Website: crate-barrel
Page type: customer-info-address
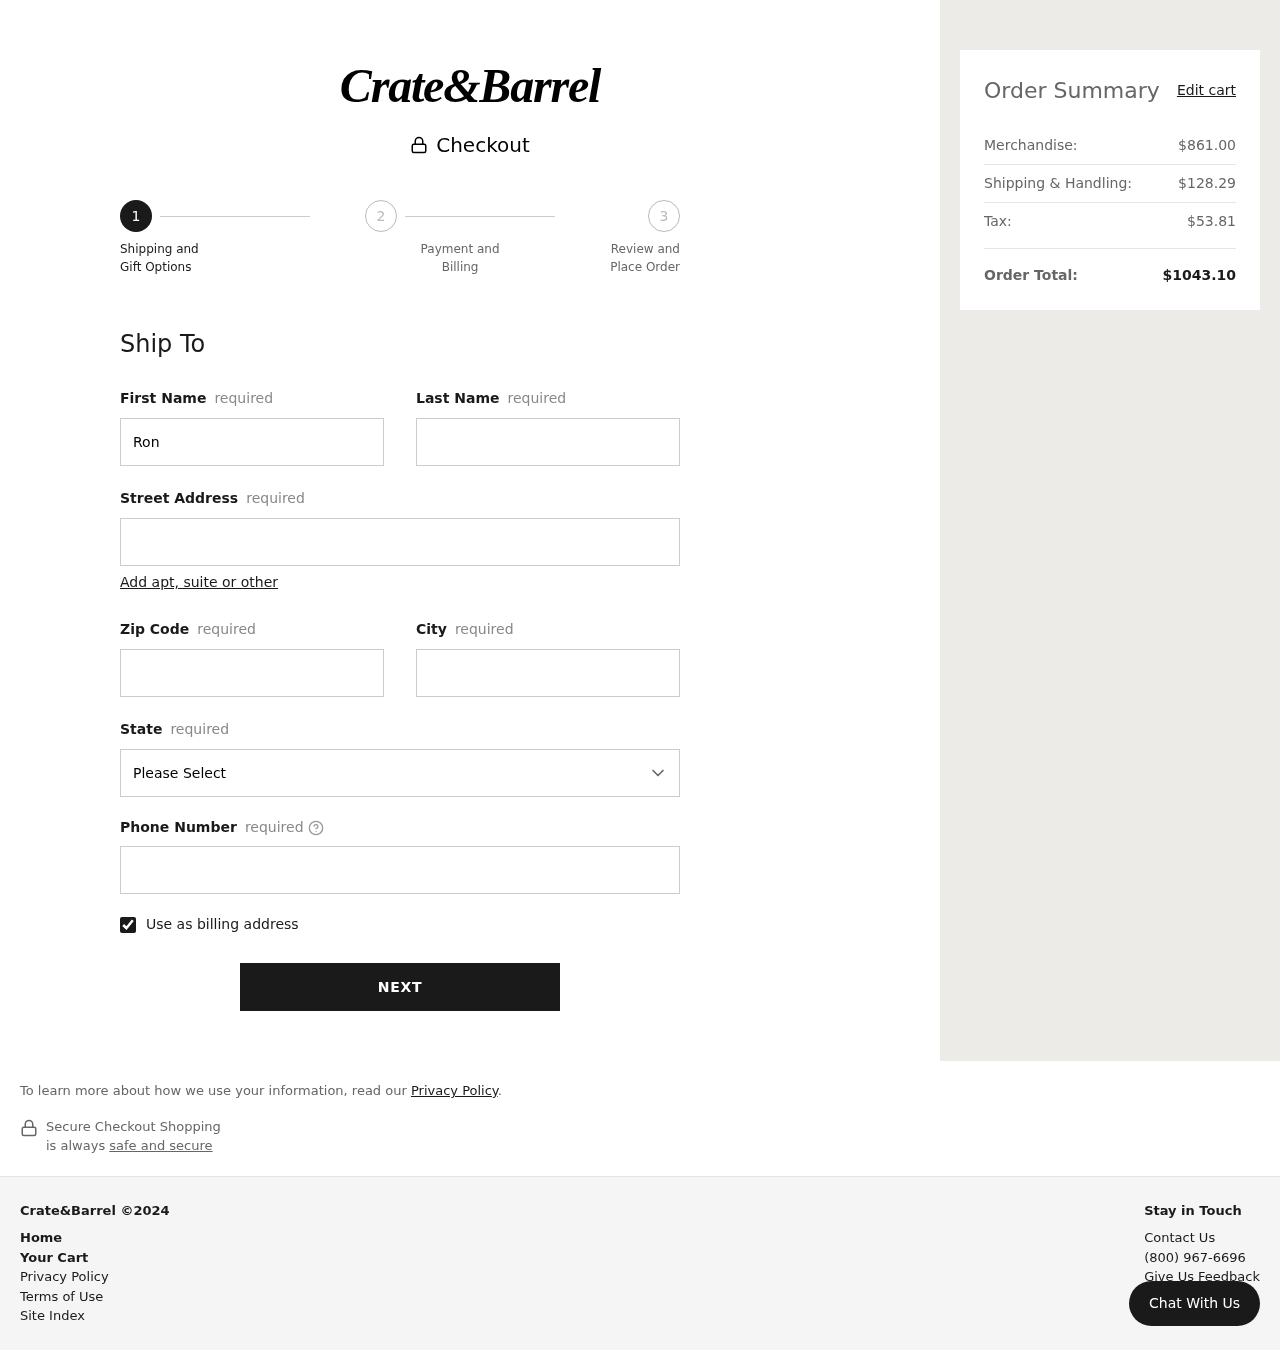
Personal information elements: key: PII_CITY
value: Lake Michael
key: PII_FIRSTNAME
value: Ronald
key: PII_LASTNAME
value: Lee
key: PII_PHONE
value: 9486807003
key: PII_POSTCODE
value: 63678
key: PII_STATE
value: MH
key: PII_STREET
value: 45835 Eddie Shoal Suite 903
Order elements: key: ORDER_SUBTOTAL
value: $861.00
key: ORDER_SHIPPING_COST
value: $128.29
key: ORDER_TAX
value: $53.81
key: ORDER_TOTAL
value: $1043.10